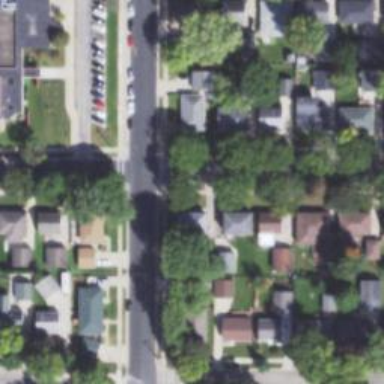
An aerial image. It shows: Residential road with separate asphalt sidewalk.